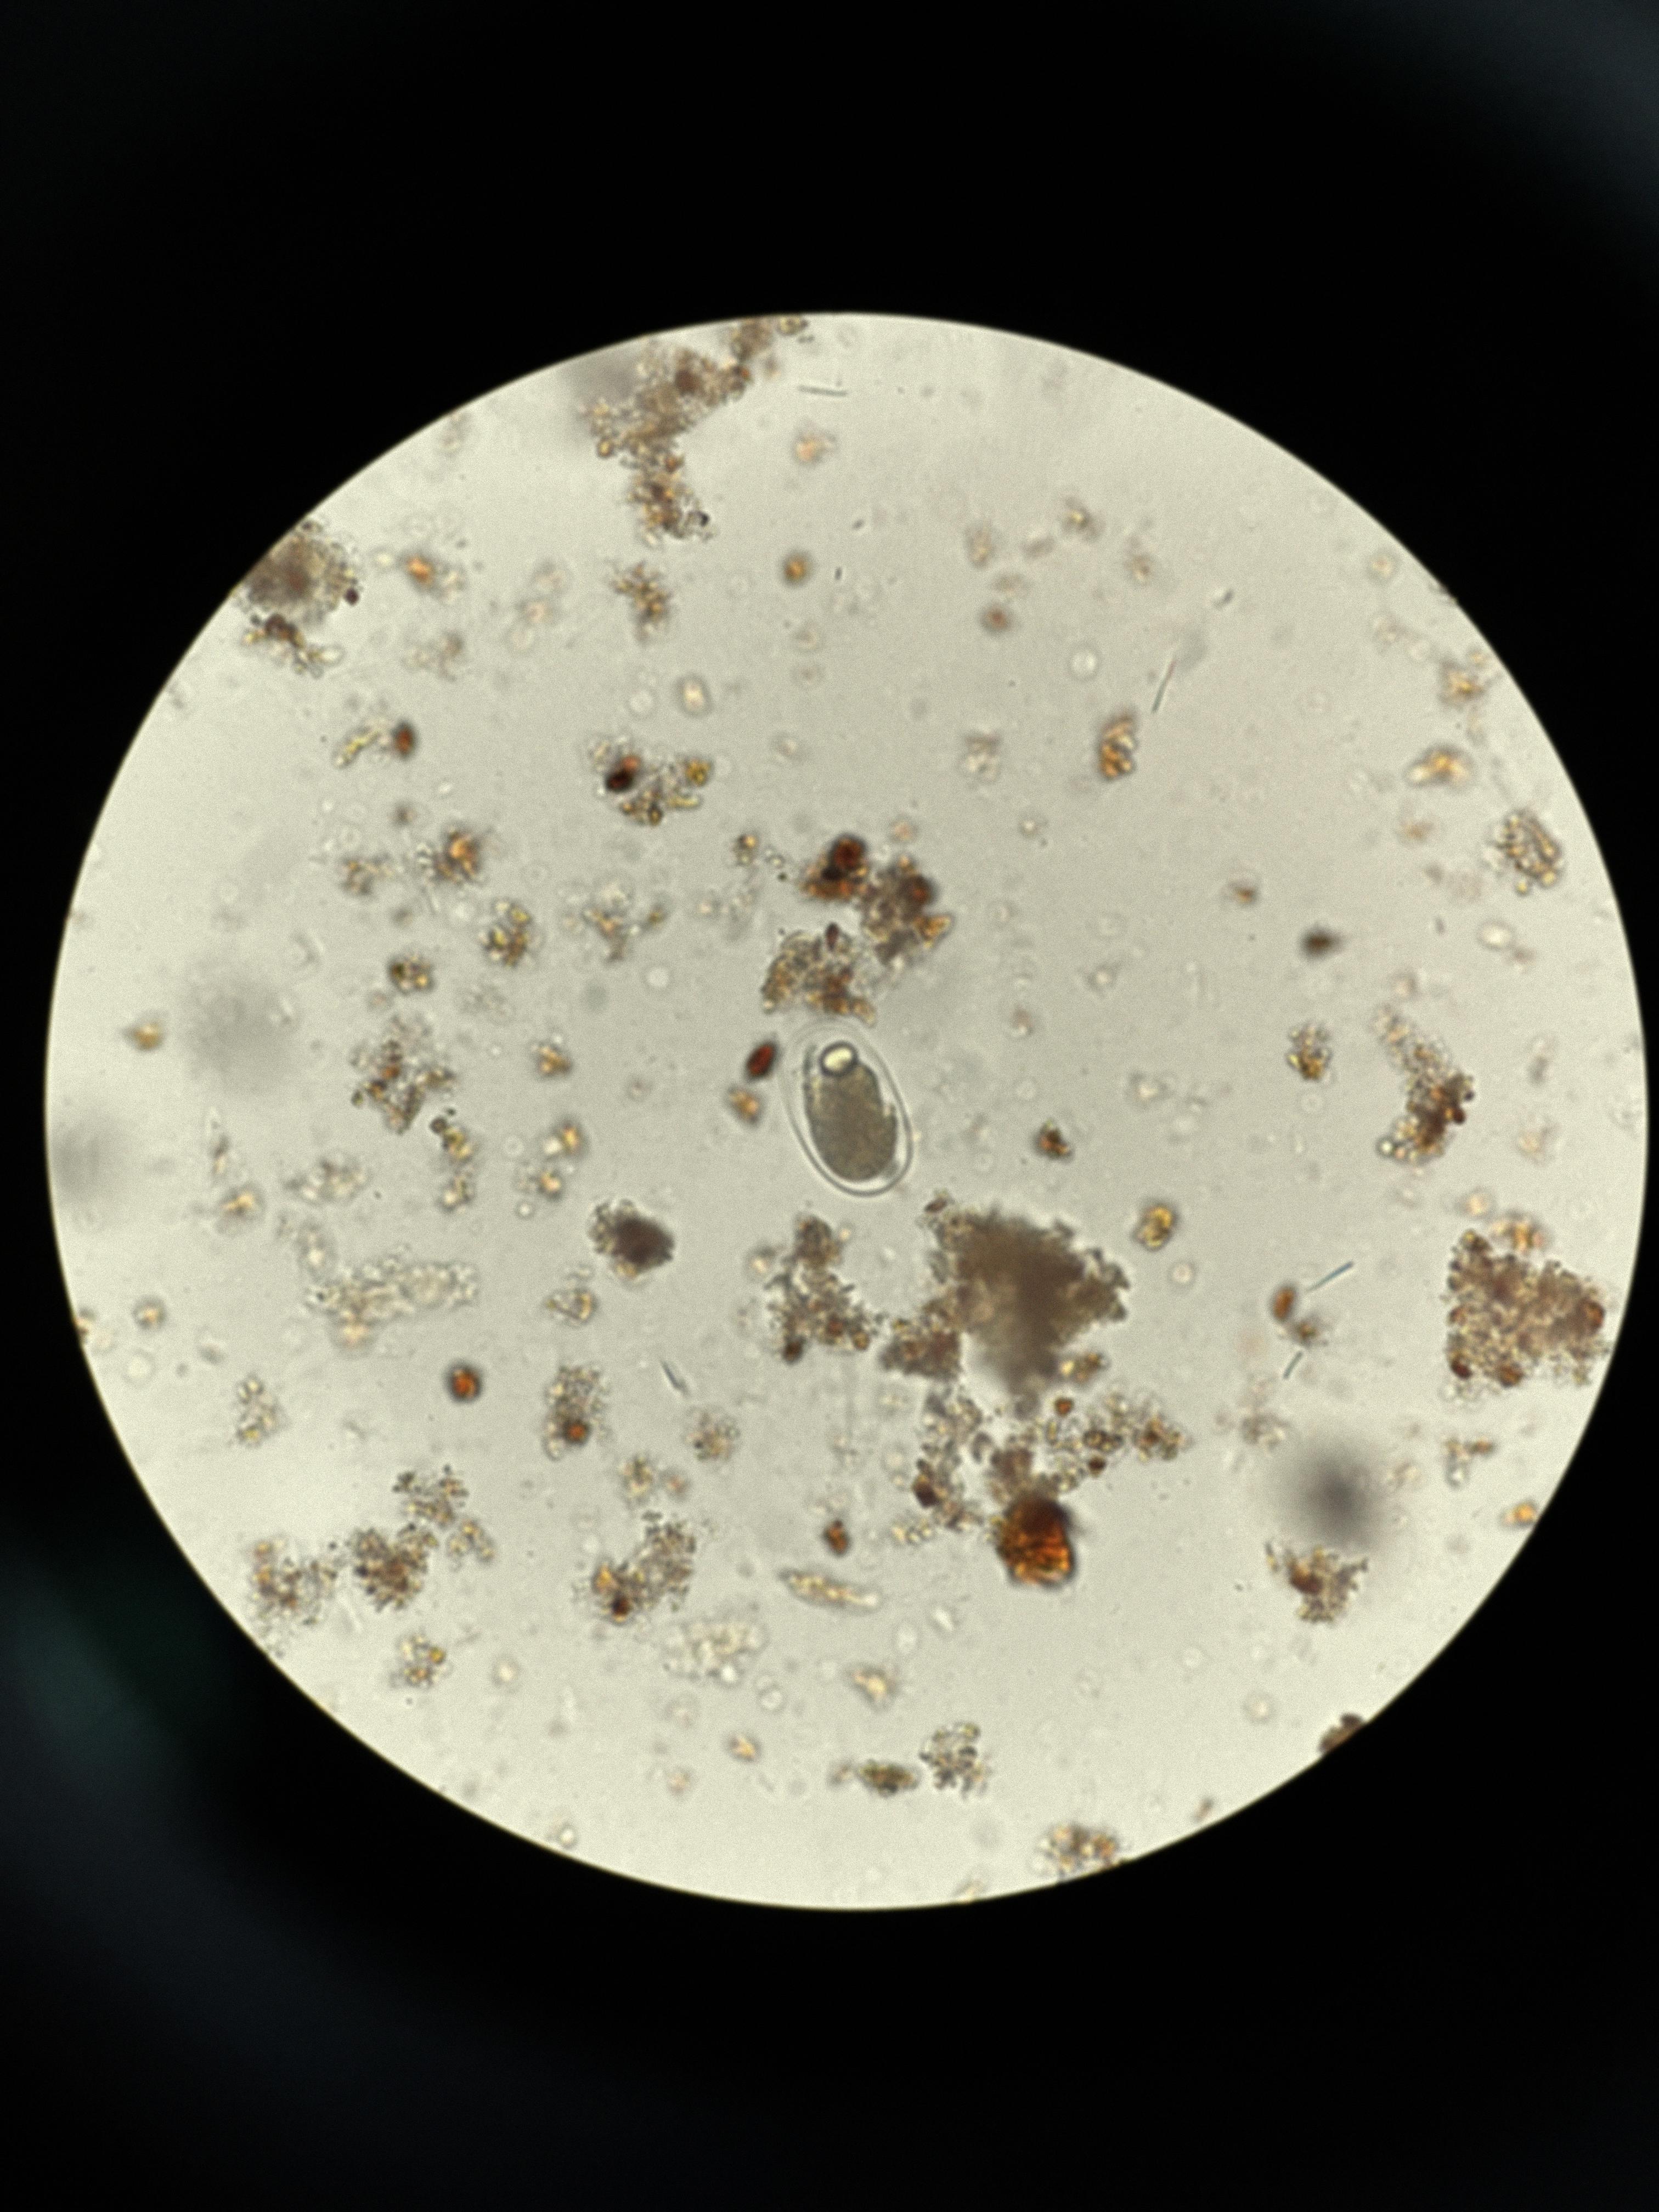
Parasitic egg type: Hookworm egg